Question: I have the below Query. My Expected output would be as below. Please help me make changes to the Query
'''
select
ID,TERM,
case
when TERM like '____1_' then
function_toget_hrs(ID, TERM,sysdate) else null
end fall_hours,
case
when TERM like '____2_' then
function_toget_hrs(ID, TERM,sysdate) else null
end winter_hours
from TABLE_TERM
where ID='<PHONE>'
'''

Expecting one row for each ID. Please help me the ways
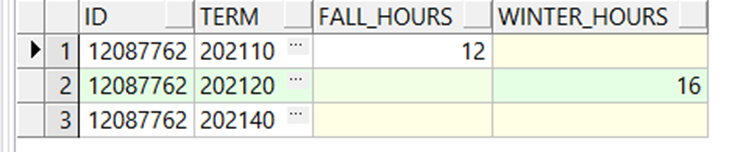
Answer: Pivoting is what you need:
'''
WITH TABLE_TERM AS
(
SELECT <PHONE> AS ID, '202110____1_' AS term, 12 AS func FROM dual UNION ALL
SELECT <PHONE> AS ID, '202120____2_' AS term, 16 FROM dual UNION ALL
SELECT <PHONE> AS ID, '202140____1_' AS term, 0 FROM dual
)
SELECT *
FROM (SELECT ID
, DECODE(SUBSTR(term,-6),'____1_','fall_hours','winter_hours') AS hrs
, func --function_toget_hrs(ID, TERM,sysdate) for test purposes
FROM TABLE_TERM
WHERE ID = '<PHONE>'
)
PIVOT (SUM(func) FOR hrs IN ('fall_hours','winter_hours'));
'''